Question: LIKE query not working,
it just output blank.

'''
$stmt = $dbo->prepare("SELECT * FROM hotels WHERE h_country=:c LIKE '%m%'");
$stmt->bindValue(":c", "malaysia", PDO::PARAM_STR);
$stmt->execute();
'''
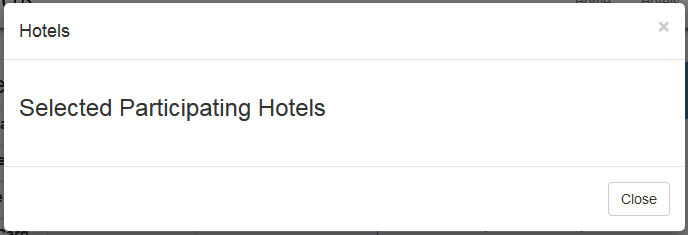
Answer: Your SQL-Syntax is wrong, not sure what you want to obtain, but correct would be:
'''
SELECT * FROM hotels WHERE h_country LIKE '%' || :c || '%';
--OR
SELECT * FROM hotels WHERE h_country = :c AND <your_column_here> LIKE '%m%';
'''